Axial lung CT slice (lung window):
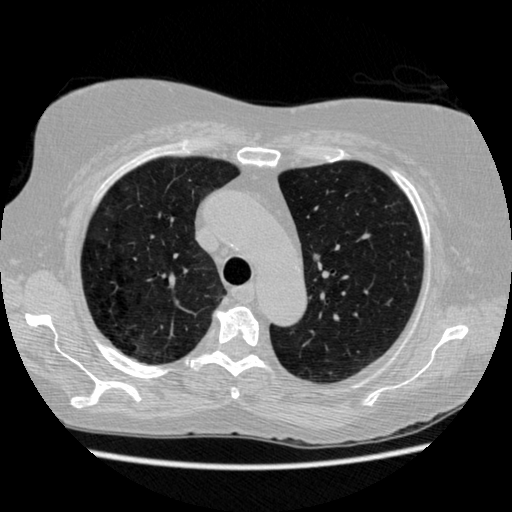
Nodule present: yes
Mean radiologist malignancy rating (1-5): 3.5